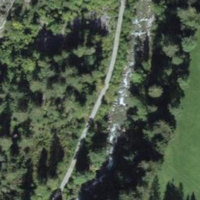
EUNIS habitat code: 45
Species observed at this site:
Rubus saxatilis